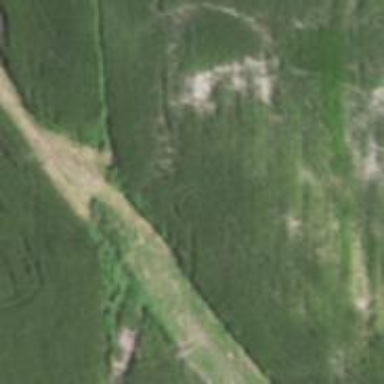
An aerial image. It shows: Abandoned railway.